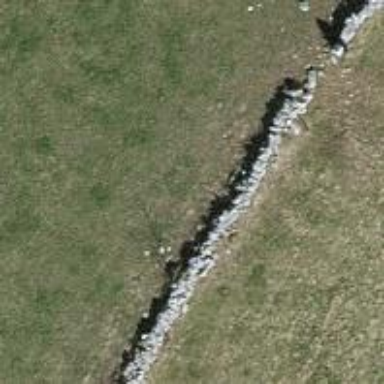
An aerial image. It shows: Wall barrier.